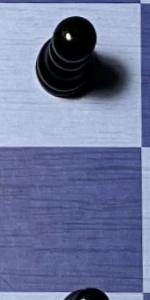
Label: Empty